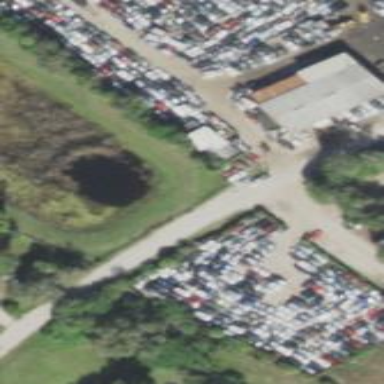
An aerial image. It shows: Scrap yard located in industrial area.